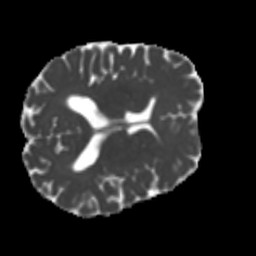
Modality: MD
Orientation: axial
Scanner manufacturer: siemens
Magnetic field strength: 3 T
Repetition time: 4 s
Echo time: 0.0594 s